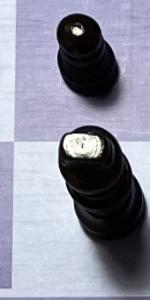
Label: King_Black